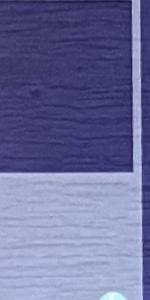
Label: Empty